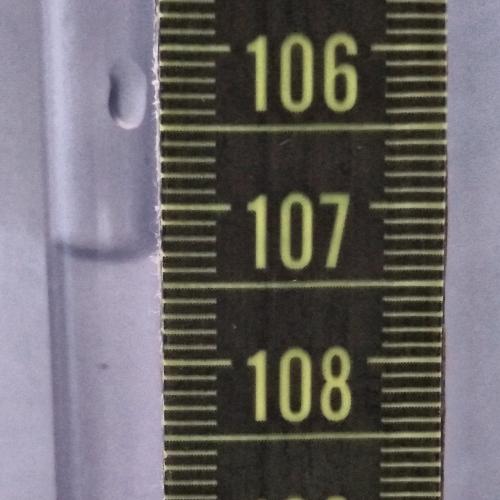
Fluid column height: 107.3 cm